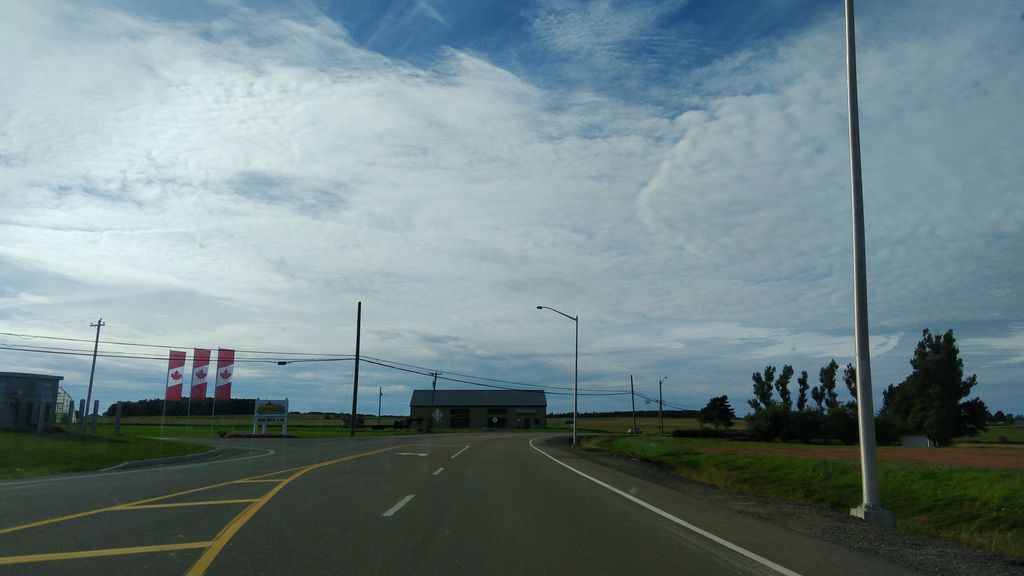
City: charlottetown